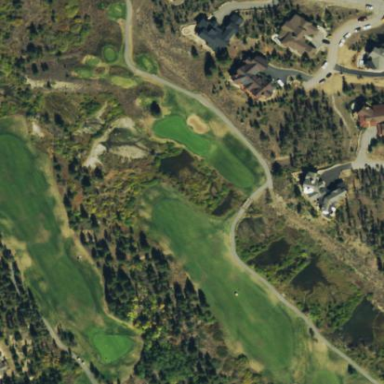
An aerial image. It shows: Grassy area designated as golf fairway.